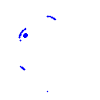
Particle: electron